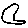
Label: moon